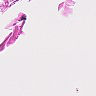
Metastatic tissue present: no